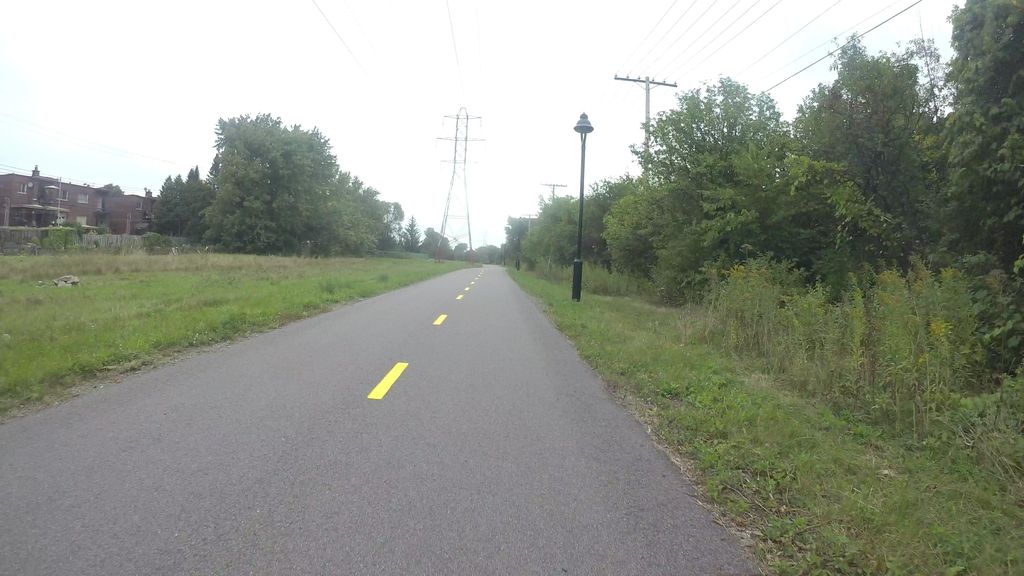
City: montreal